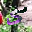
Label: 5